Question: I'm having problems with the Grape gem and the parameters validation.
The idea behind this is to create a complex entity using nested attributes through an API service.
I have a method to create a trip, trip have many destinations and i want to pass that destinations using a hash (using the 'accepts_nested_attributes_for' helper).
I have this grape restriction over the parameter:
'''
requires :destinations, type: Hash
'''
And I'm trying to send something like this:
'''
{ destinations => [
{ destination: { name => 'dest1'} },
{ destination: { name => 'dest2'} },
{ destination: { name => 'dest3'} }
]}
'''
In order to build something like the structure below inside the method and get the trip created:
'''
{ trip: {
name: 'Trip1', destinations_attributes: [
{ name: 'dest1' },
{ name: 'dest2' },
{ name: 'dest3' }
]
}}
'''
I'm using POSTMAN chrome extension to call the API method.
Here's a screen capture:
If someone can help me i would be very grateful.
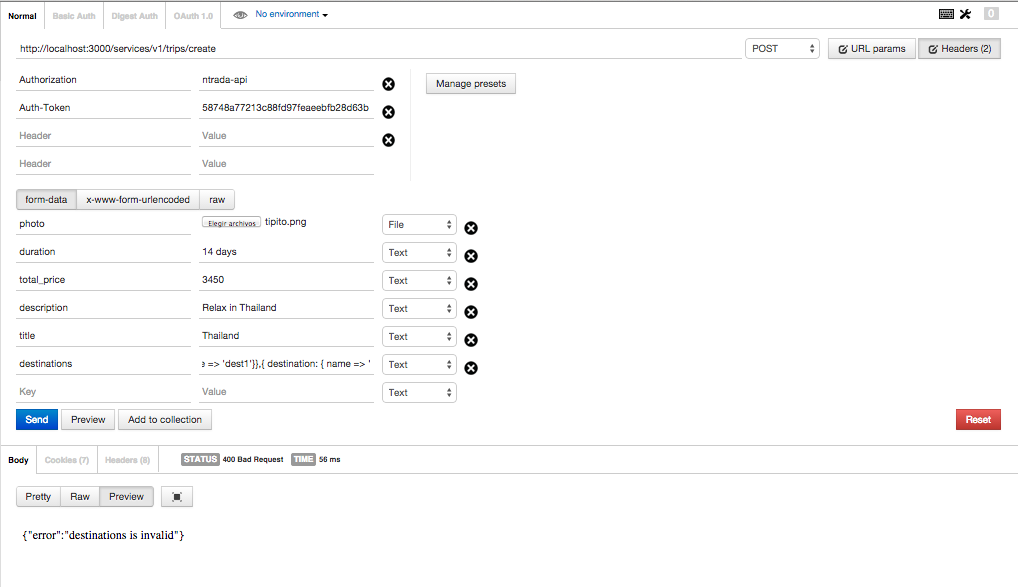
Answer: By the looks of what you are trying to send, you need to change the Grape restriction, because 'destinations' is an 'Array', not a 'Hash':
'''
requires :destinations, type: Array
'''
You don't need the "destination" hash when sending the request:
'''
{ destinations => [
{ name => 'dest1', other_attribute: 'value', etc... },
{ name => 'dest2', other_attribute: 'value', etc... },
{ name => 'dest3', other_attribute: 'value', etc... }
]}
'''
This creates an Array of hashes.
In order to send this through POSTMAN, you'll need to modify that 'destinations' param your sending and add multiple lines in POSTMAN. Something like:
'''
destinations[][name] 'dest1'
destinations[][other_attribute] 'value1'
destinations[][name] 'dest2'
destinations[][other_attribute] 'value2'
destinations[][name] 'dest3'
destinations[][other_attribute] 'value3'
'''
Hope this answers your questions. Let me know if this is what you were looking for.